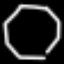
Label: octagon